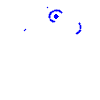
Particle: kaon